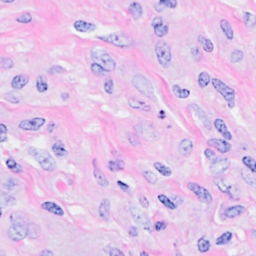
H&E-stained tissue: Breast